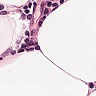
Metastatic tissue present: no